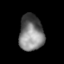
Tissue: lung
Cell type: Epithelial cells
Senescence score: 0.2224
Nuclear area (px): 853
Mean DAPI intensity: 122.329